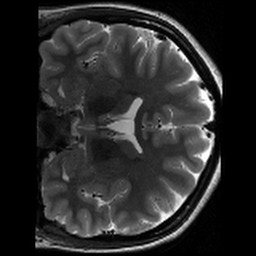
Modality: T2w
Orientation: coronal
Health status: healthy
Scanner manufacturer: siemens
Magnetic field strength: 3 T
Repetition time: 8.02 s
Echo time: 0.08 s